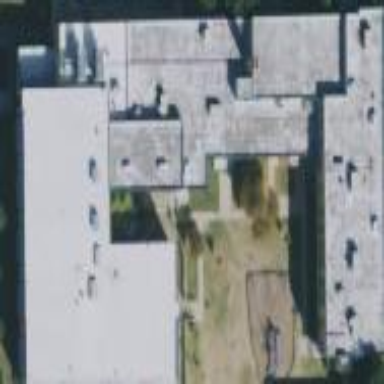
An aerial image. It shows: School building.